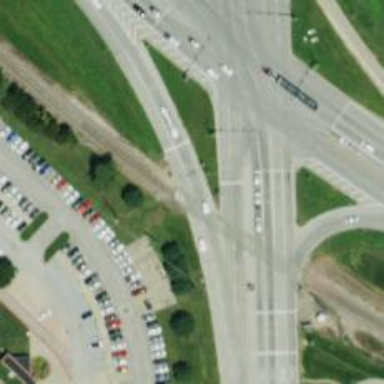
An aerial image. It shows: Primary link highway.